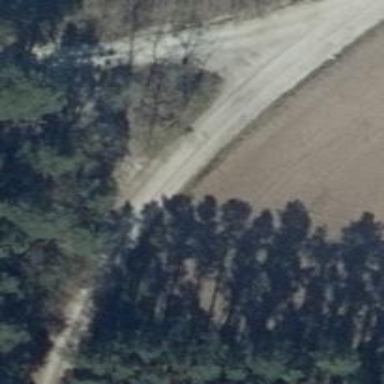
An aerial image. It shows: Sandy track with grade3 tracktype.